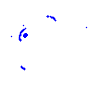
Particle: proton